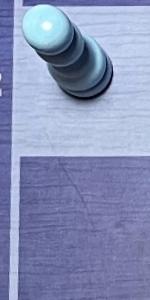
Label: Empty